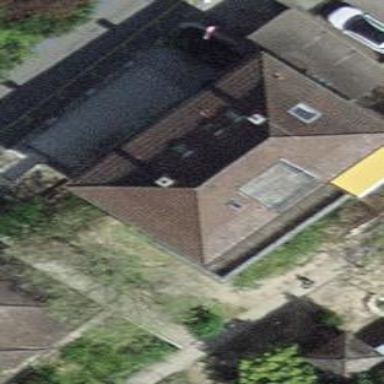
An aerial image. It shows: School building.